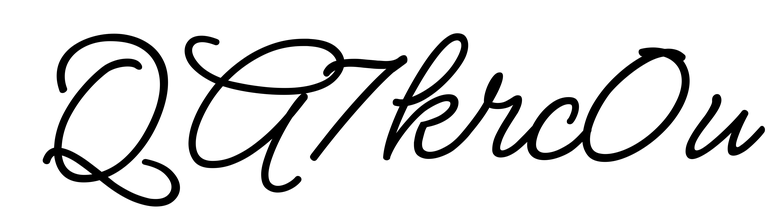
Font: MeowScript-Regular